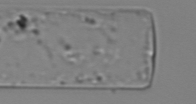
Label: Guinardia_flaccida